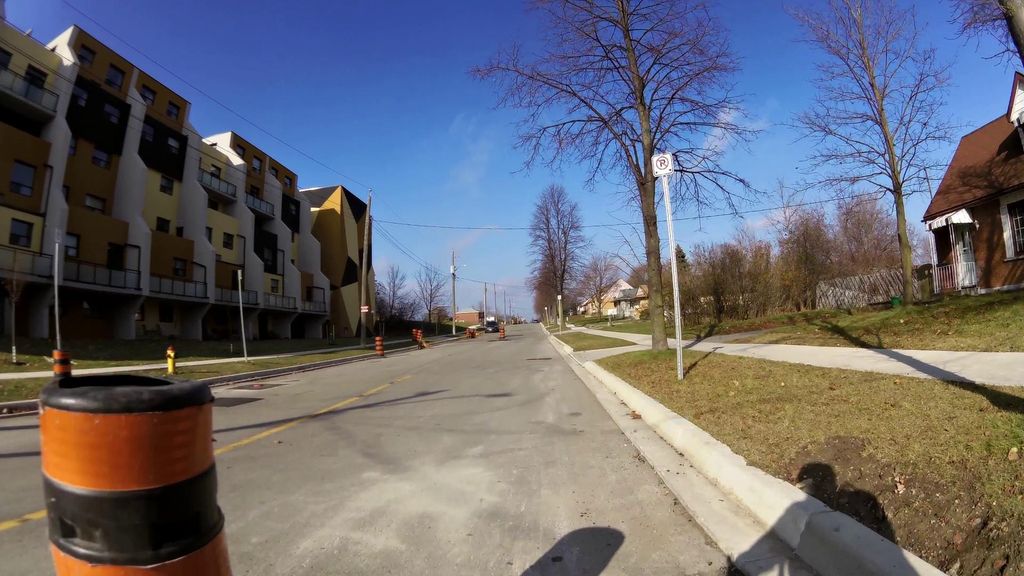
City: kitchener-waterloo